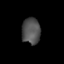
Tissue: skin
Cell type: Others
Senescence score: 0.7059
Nuclear area (px): 475
Mean DAPI intensity: 80.575